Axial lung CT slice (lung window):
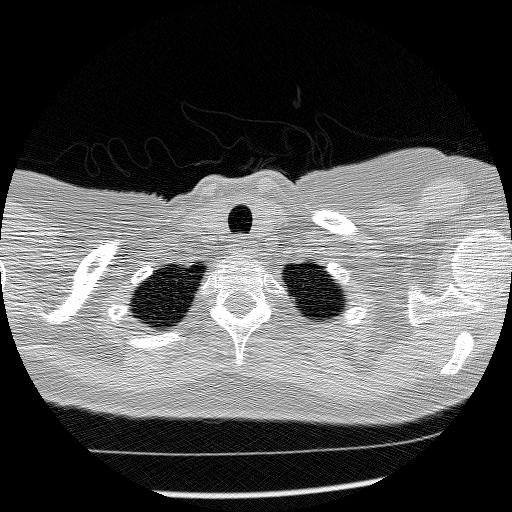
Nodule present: no